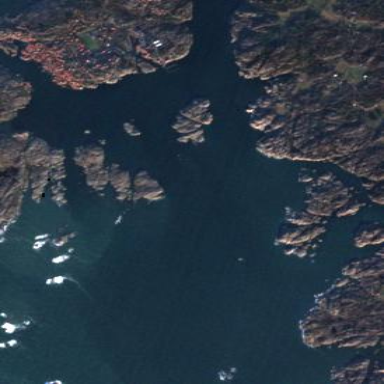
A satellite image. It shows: Beautiful bay with natural surroundings.